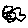
Label: flower